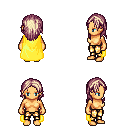
a pixel art fantasy rpg character, female body template, human, tanned skin, yellow cape, gold greaves, white blonde long hairstyle, four views (front, back, left, right), 2x2 character sprite sheet, small pixel art, hard edges, no anti-aliasing